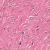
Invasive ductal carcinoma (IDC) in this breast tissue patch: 0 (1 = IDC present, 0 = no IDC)